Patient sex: M
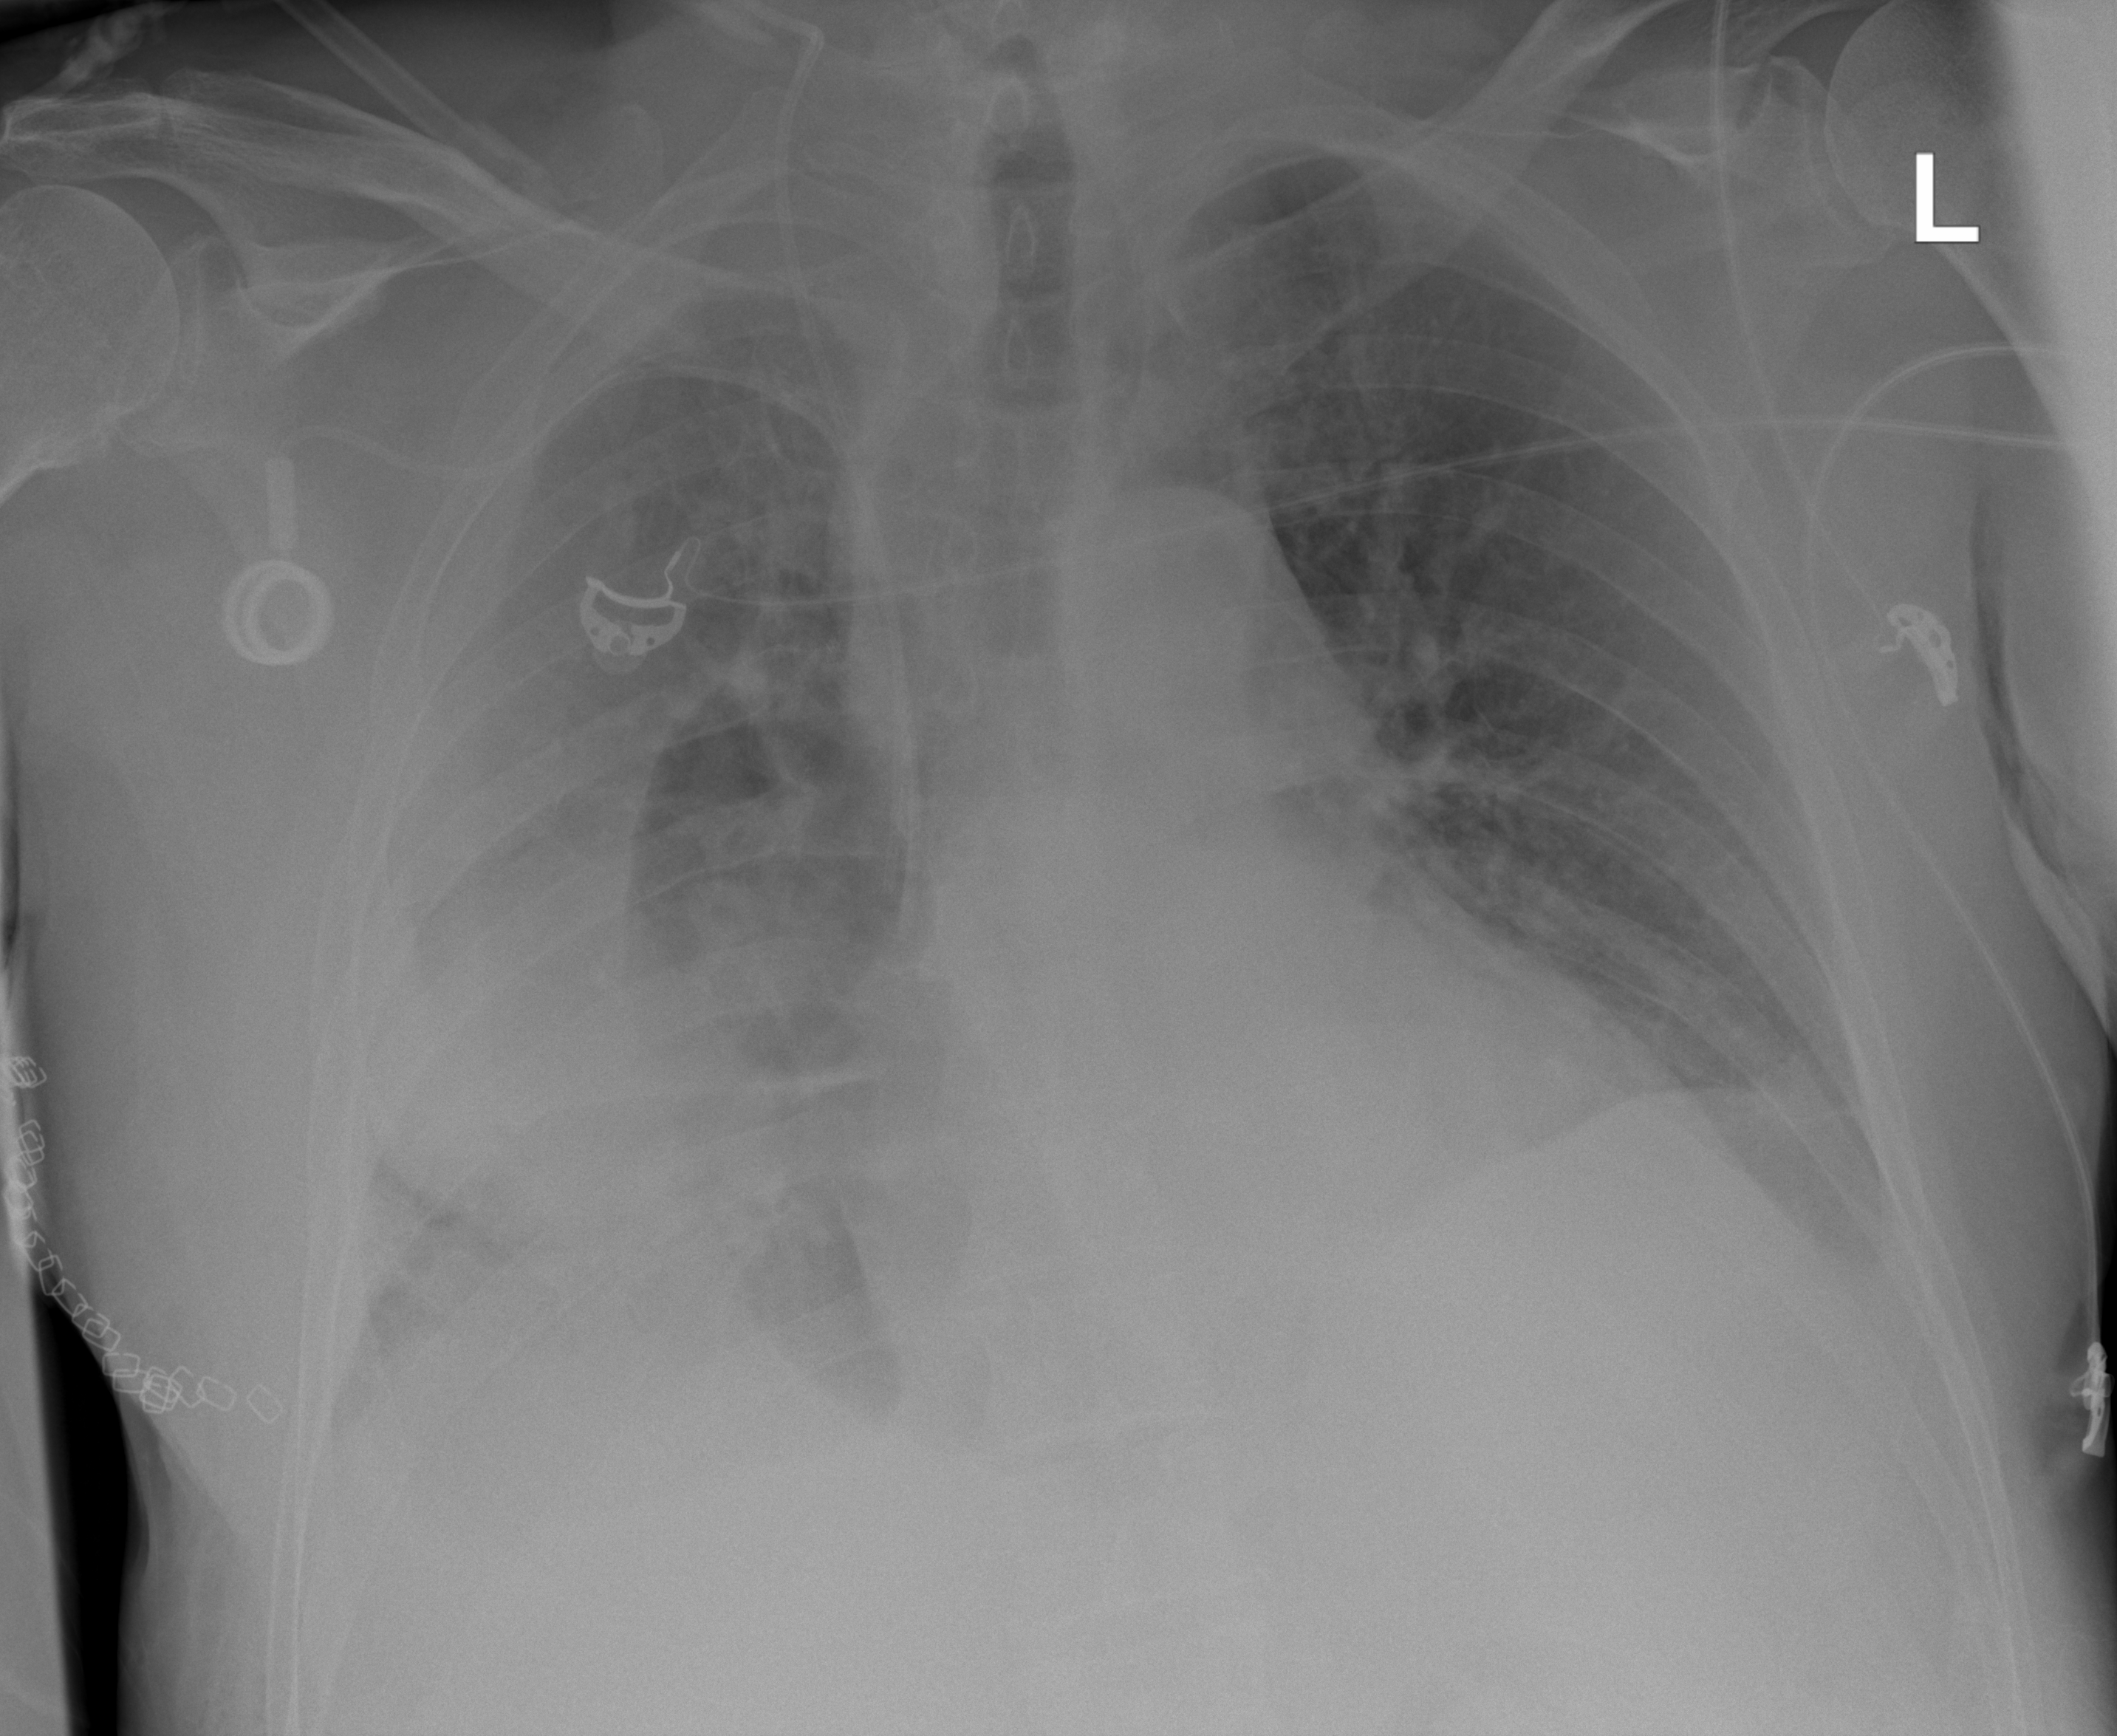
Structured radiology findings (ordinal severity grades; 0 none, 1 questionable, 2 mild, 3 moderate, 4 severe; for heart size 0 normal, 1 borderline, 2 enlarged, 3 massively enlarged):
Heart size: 1
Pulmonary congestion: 2
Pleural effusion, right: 3
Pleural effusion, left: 2
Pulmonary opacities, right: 2
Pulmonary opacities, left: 0
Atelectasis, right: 2
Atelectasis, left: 2